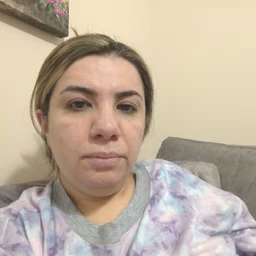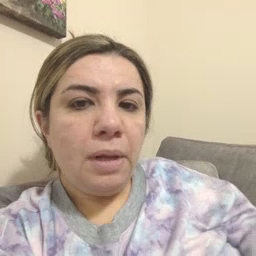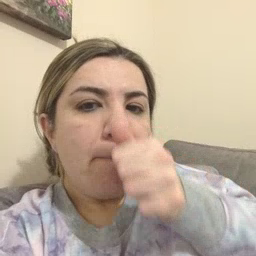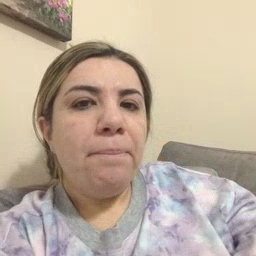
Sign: hide